Field crop: maize
Growth stage: 2
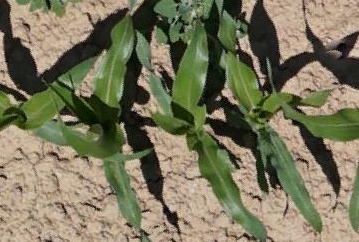
Species: maize